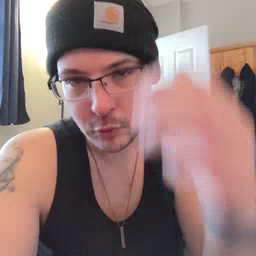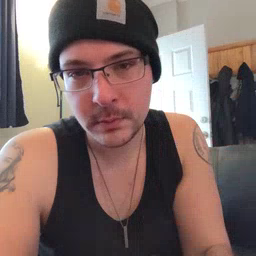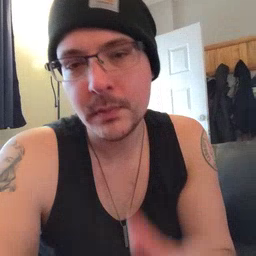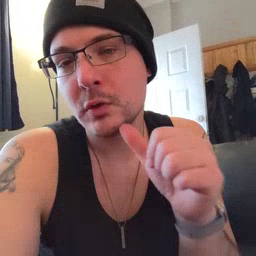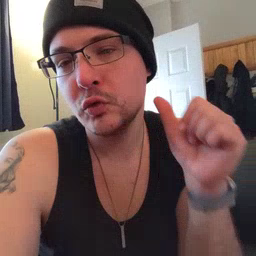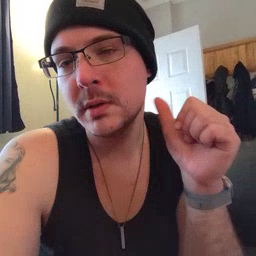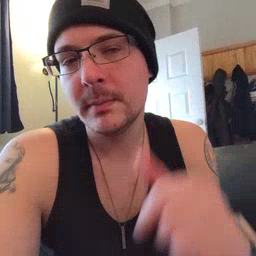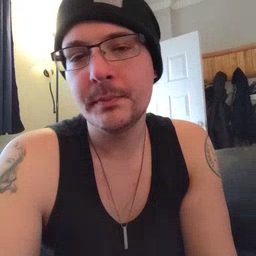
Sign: yesterday